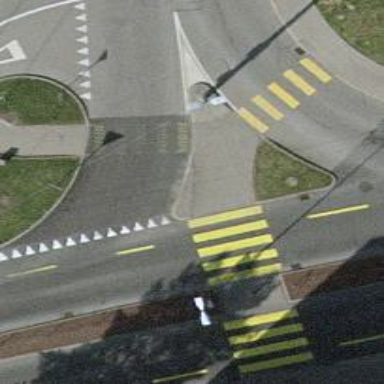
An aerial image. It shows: Marked asphalt footway with crossing markings.